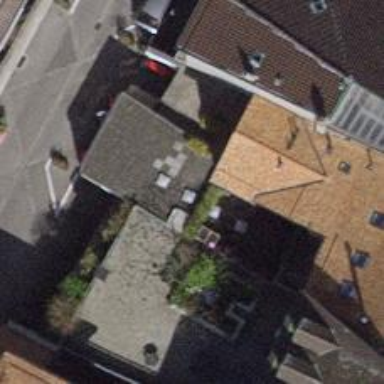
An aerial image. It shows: Café.